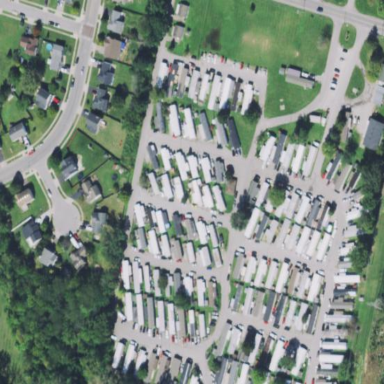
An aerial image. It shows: Residential area known as trailer park.